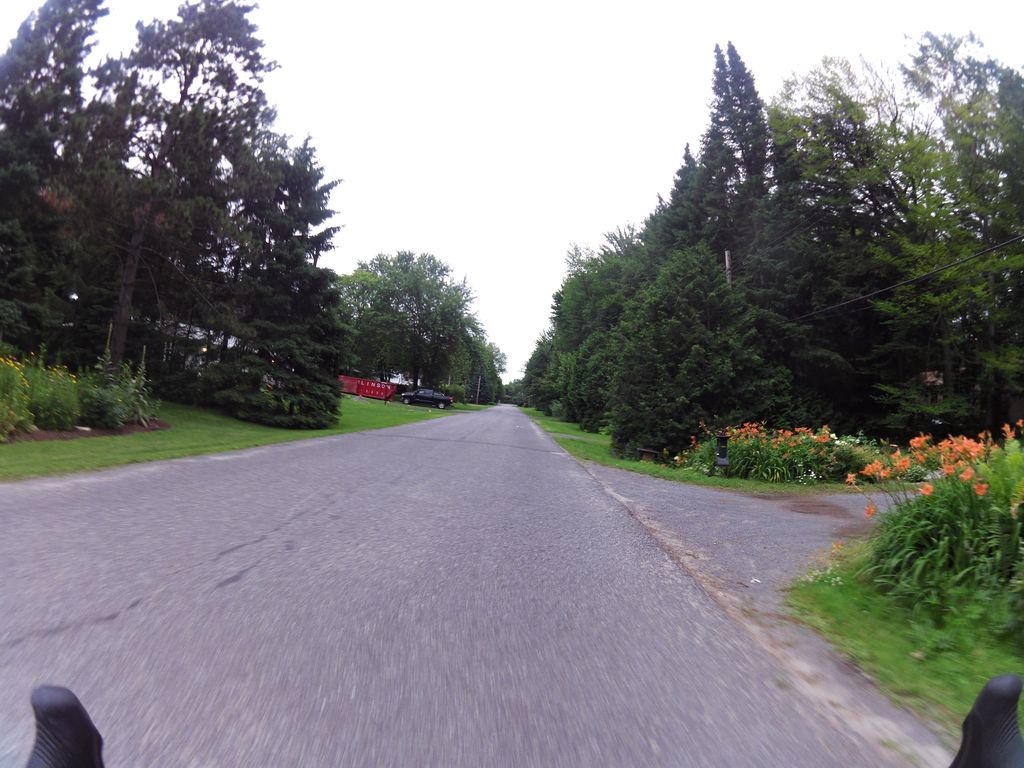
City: ottawa-gatineau